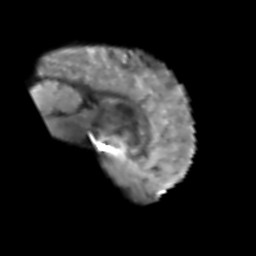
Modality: T2w
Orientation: sagittal
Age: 50
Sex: male
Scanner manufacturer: siemens
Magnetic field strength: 3 T
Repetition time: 6.1 s
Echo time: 0.101 s